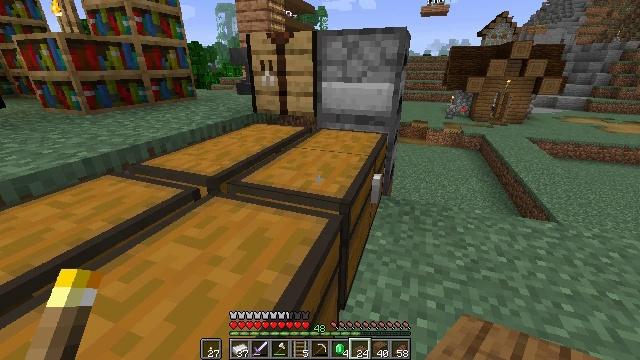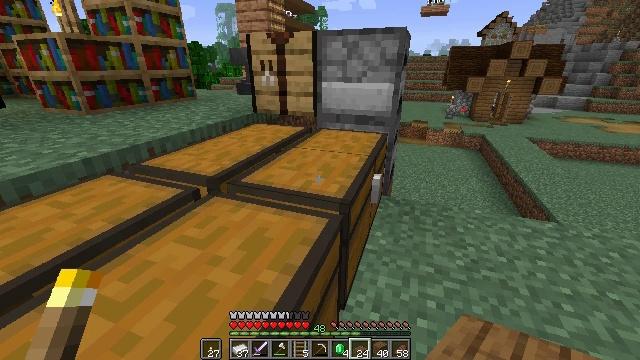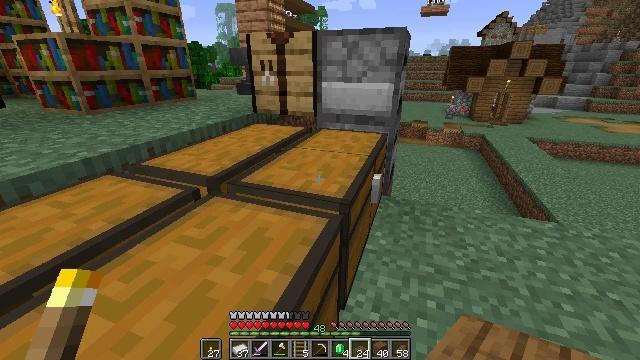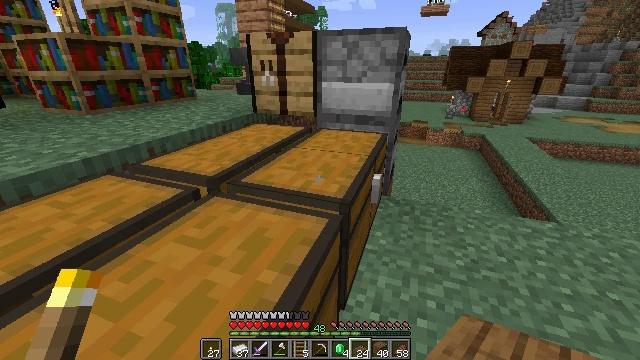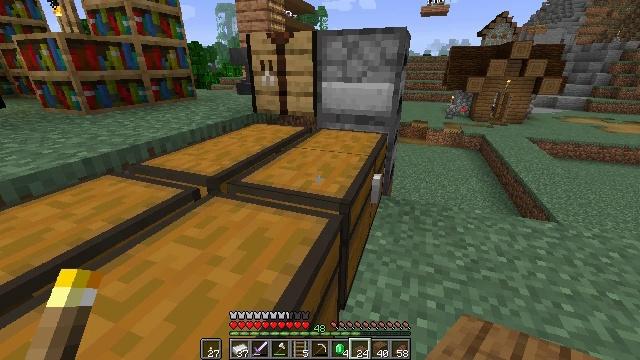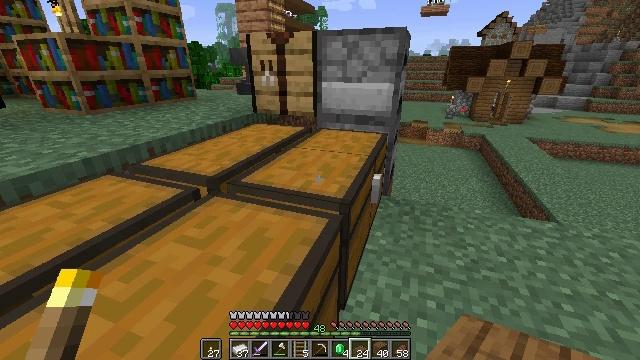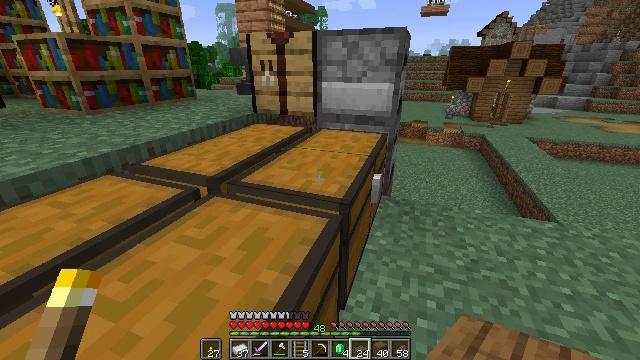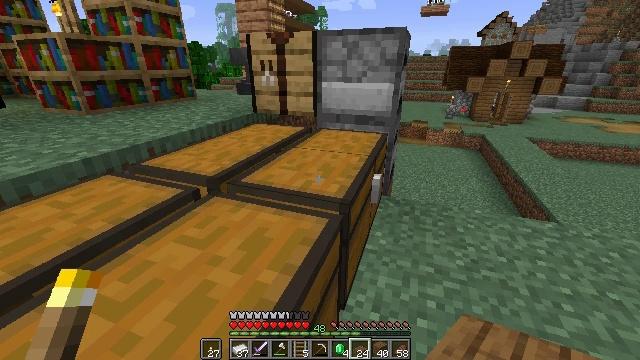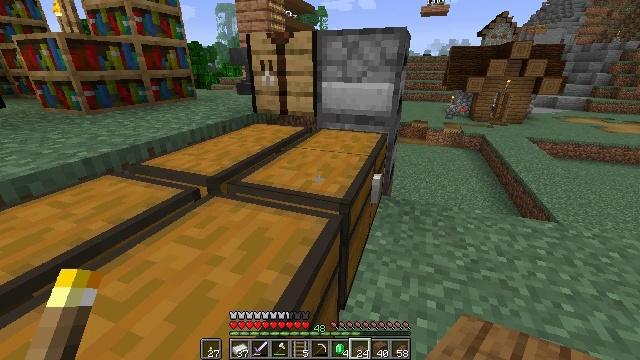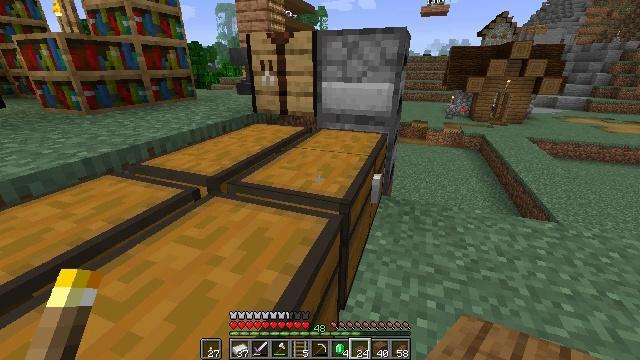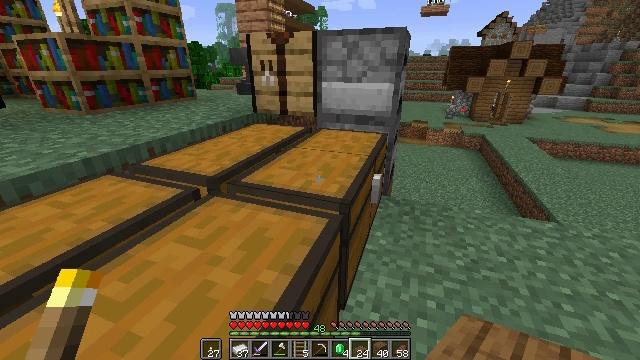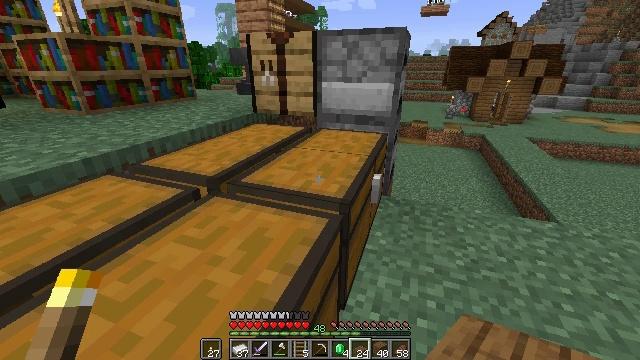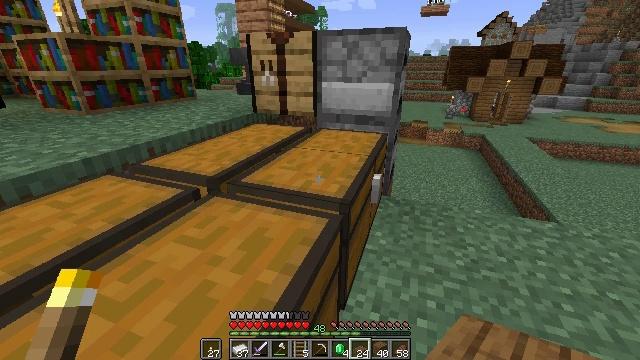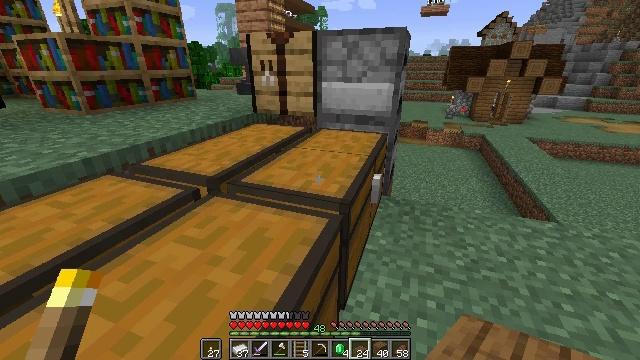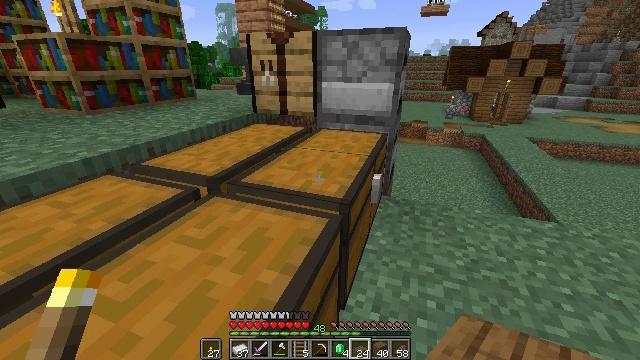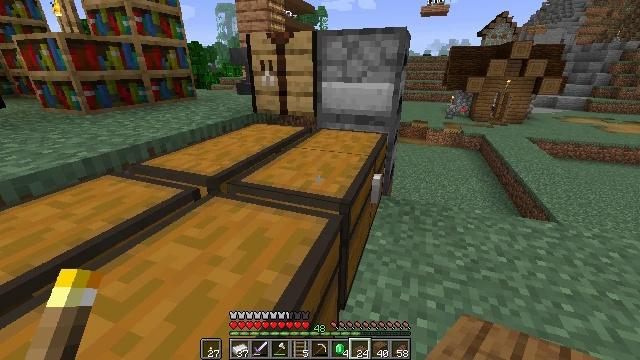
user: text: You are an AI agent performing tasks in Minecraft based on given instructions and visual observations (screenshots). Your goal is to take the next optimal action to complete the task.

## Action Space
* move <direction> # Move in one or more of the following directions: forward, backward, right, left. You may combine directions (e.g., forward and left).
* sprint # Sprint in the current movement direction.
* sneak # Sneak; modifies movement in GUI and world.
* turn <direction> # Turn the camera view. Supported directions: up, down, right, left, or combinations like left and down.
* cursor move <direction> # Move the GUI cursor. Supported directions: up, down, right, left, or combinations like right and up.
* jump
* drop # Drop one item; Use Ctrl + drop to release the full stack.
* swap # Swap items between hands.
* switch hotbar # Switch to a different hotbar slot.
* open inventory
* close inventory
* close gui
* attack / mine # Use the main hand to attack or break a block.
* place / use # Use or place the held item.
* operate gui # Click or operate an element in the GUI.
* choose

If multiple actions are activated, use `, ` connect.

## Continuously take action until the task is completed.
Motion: motion action
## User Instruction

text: Remove a spruce slab from the inventory.
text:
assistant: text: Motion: no_op
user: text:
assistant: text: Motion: no_op
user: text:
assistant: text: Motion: no_op
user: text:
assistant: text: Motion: no_op
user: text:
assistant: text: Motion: no_op
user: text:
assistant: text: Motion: no_op
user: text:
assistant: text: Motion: no_op
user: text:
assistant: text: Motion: no_op
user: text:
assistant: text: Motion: no_op
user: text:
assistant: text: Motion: no_op
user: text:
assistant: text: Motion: no_op
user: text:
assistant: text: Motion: no_op
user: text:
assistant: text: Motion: no_op
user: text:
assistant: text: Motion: no_op
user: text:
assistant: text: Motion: no_op
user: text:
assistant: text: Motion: no_op
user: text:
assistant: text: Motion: no_op
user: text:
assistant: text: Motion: no_op
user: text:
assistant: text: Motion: no_op
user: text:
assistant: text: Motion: no_op
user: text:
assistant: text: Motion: no_op
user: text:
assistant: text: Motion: no_op
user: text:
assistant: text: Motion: no_op
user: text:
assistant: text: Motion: no_op
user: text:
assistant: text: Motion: no_op
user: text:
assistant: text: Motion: no_op
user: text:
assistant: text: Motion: no_op
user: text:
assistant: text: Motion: no_op
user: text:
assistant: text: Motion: no_op
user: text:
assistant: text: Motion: no_op